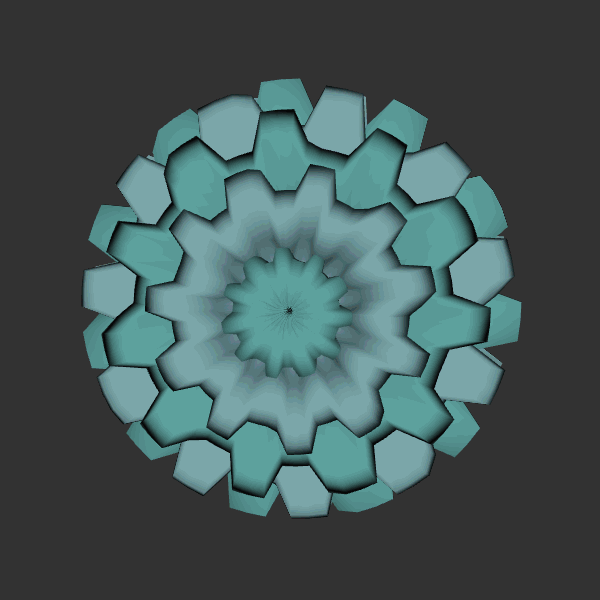
Background: dark